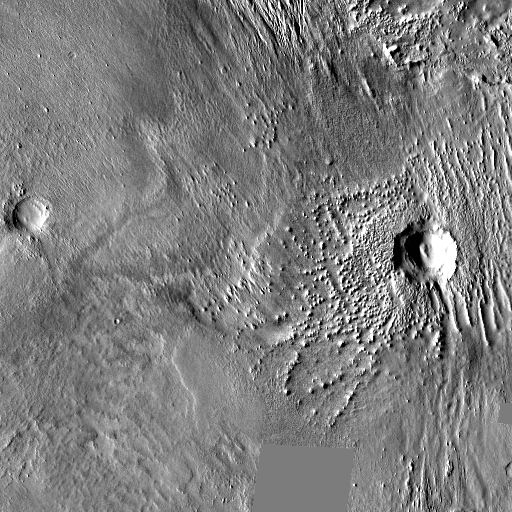
Crater classes present: Background, Other, Buried